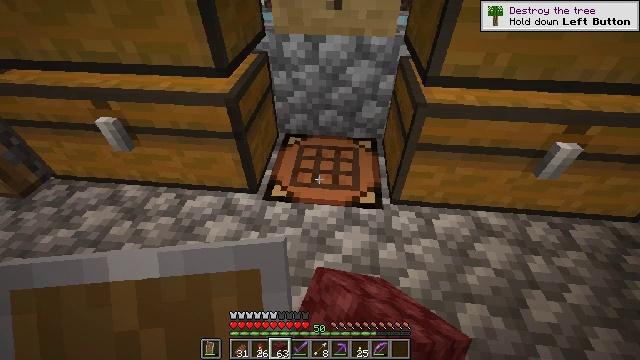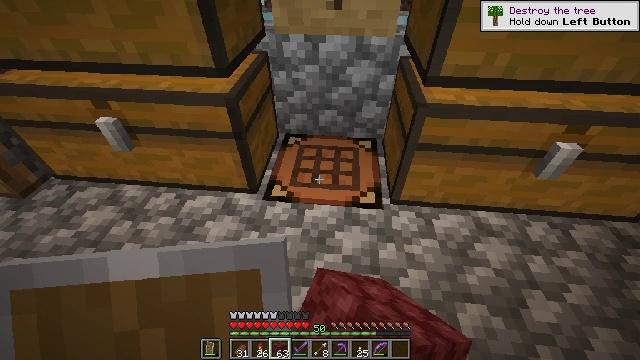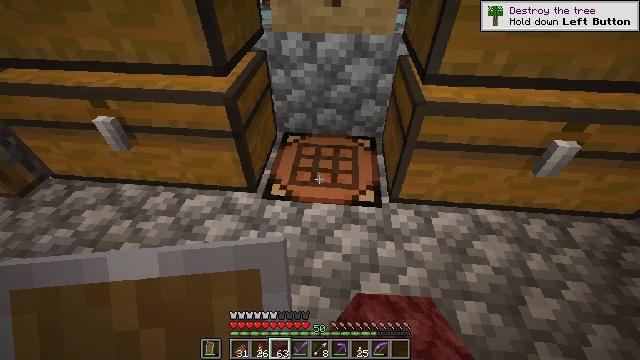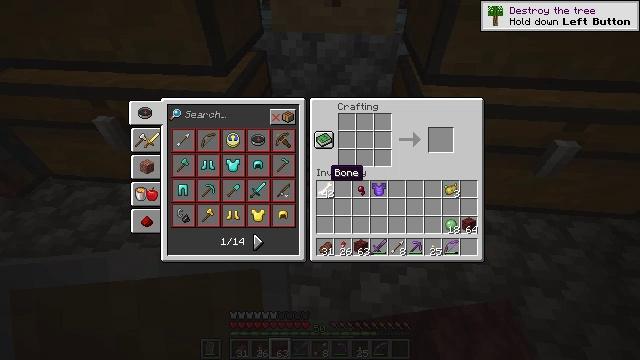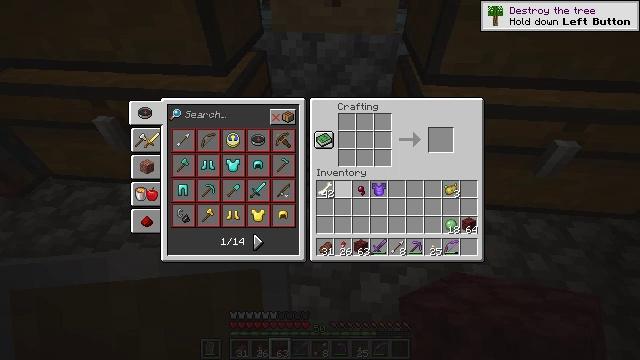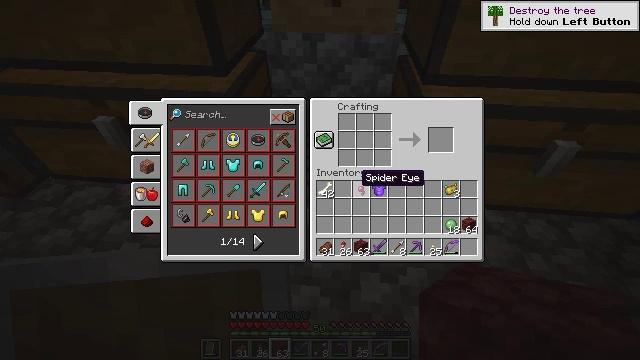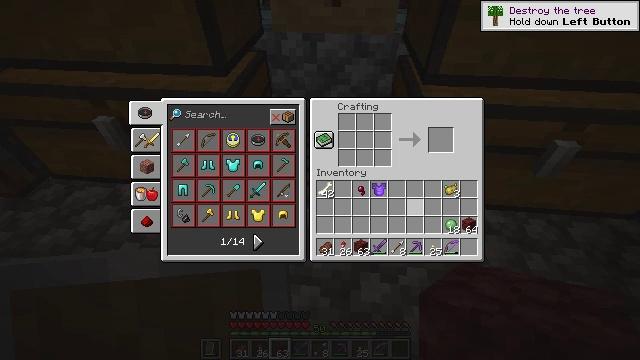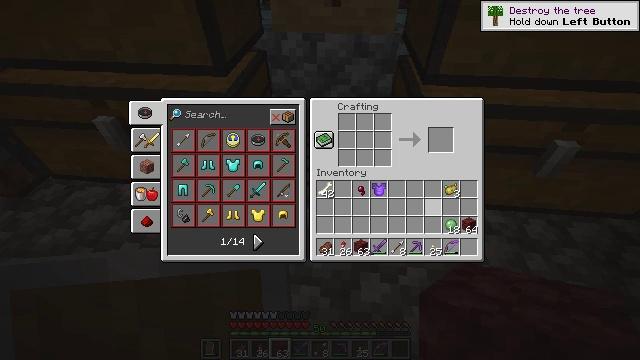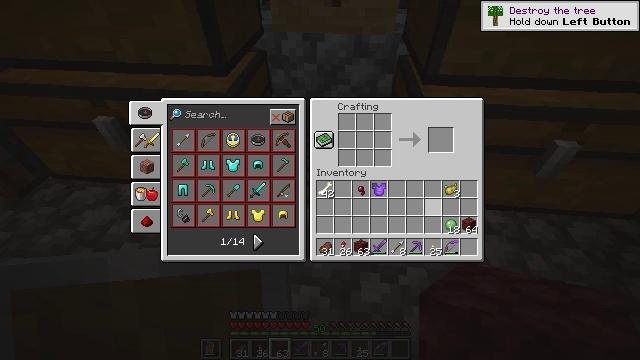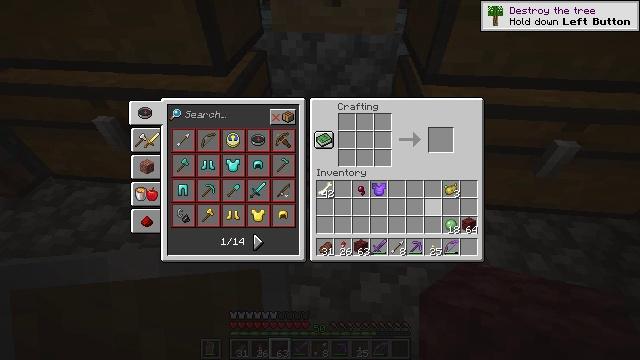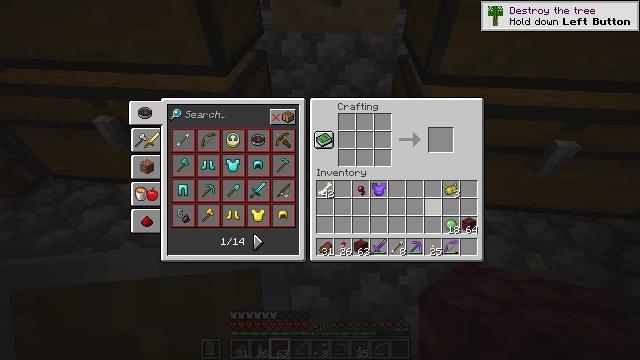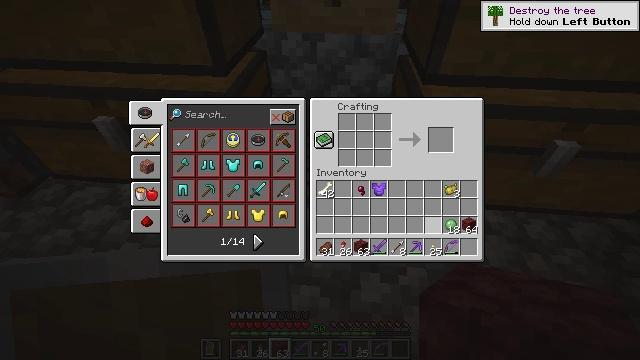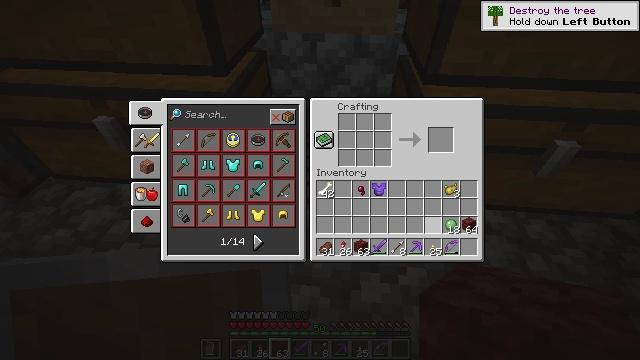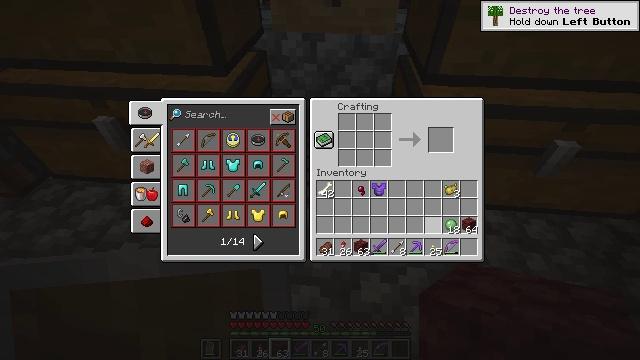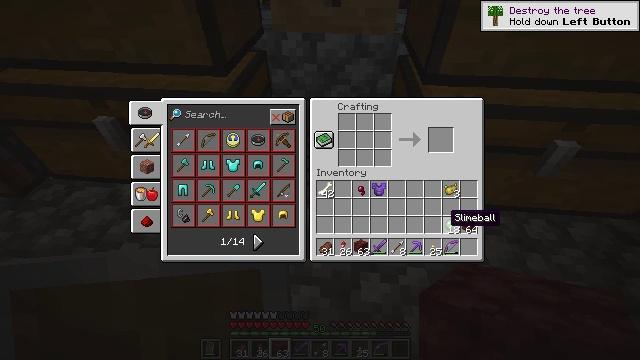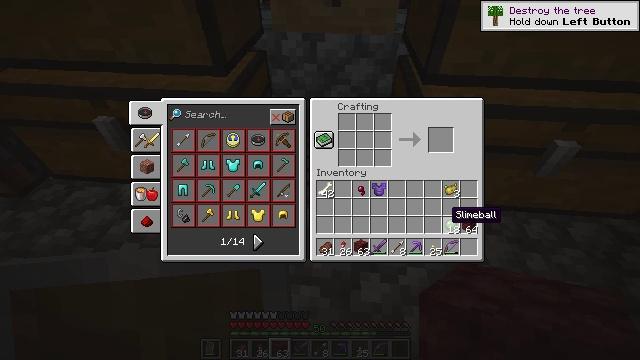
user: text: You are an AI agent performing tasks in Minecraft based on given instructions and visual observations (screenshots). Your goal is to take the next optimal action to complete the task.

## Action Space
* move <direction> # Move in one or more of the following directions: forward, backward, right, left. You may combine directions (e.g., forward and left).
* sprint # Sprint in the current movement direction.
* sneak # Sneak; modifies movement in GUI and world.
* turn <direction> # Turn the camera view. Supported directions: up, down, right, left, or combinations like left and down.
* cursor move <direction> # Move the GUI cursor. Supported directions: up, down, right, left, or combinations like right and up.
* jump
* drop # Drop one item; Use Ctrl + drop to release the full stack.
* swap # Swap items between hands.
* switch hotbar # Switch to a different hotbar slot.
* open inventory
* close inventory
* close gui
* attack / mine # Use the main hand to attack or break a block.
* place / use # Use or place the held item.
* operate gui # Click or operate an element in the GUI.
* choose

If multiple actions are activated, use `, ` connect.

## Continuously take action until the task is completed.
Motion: motion action
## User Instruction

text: Craft a slime block using 9 slimeballs.
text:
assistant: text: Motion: no_op
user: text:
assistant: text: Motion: no_op
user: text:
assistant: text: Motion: no_op
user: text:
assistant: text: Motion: turn right
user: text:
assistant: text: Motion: turn right
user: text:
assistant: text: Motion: turn right and down
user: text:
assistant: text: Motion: turn right
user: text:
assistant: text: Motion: no_op
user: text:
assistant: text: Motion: no_op
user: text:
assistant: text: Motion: no_op
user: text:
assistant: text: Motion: turn down
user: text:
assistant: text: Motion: no_op
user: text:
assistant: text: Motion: no_op
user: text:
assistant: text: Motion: no_op
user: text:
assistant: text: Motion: no_op
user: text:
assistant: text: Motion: no_op
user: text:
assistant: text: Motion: attack / mine
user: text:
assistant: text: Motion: attack / mine
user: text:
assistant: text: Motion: attack / mine
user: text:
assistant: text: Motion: no_op
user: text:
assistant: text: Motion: turn left and up
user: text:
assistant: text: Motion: turn left and up
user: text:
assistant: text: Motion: turn left and up
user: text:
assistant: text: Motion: turn left and up
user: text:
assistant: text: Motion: turn up
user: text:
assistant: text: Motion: no_op
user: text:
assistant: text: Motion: turn left
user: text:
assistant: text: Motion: no_op
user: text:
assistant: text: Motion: turn left
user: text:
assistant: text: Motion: no_op